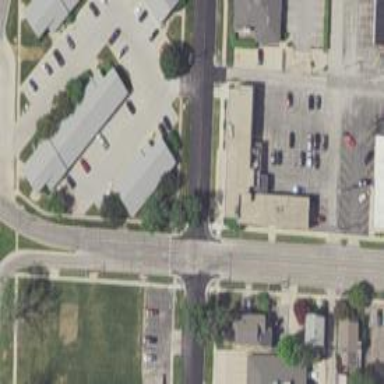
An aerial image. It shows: Solid stop line on the road.